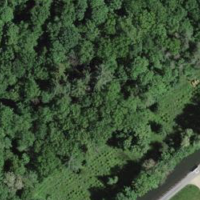
EUNIS habitat code: 55
Species observed at this site:
Picus viridis
Phoxinus phoxinus
Mergus merganser